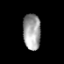
Tissue: prostate
Cell type: T cells
Senescence score: 0.7386
Nuclear area (px): 620
Mean DAPI intensity: 160.116